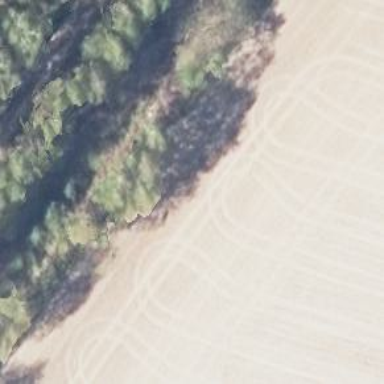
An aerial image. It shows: Row of deciduous broadleaved trees.